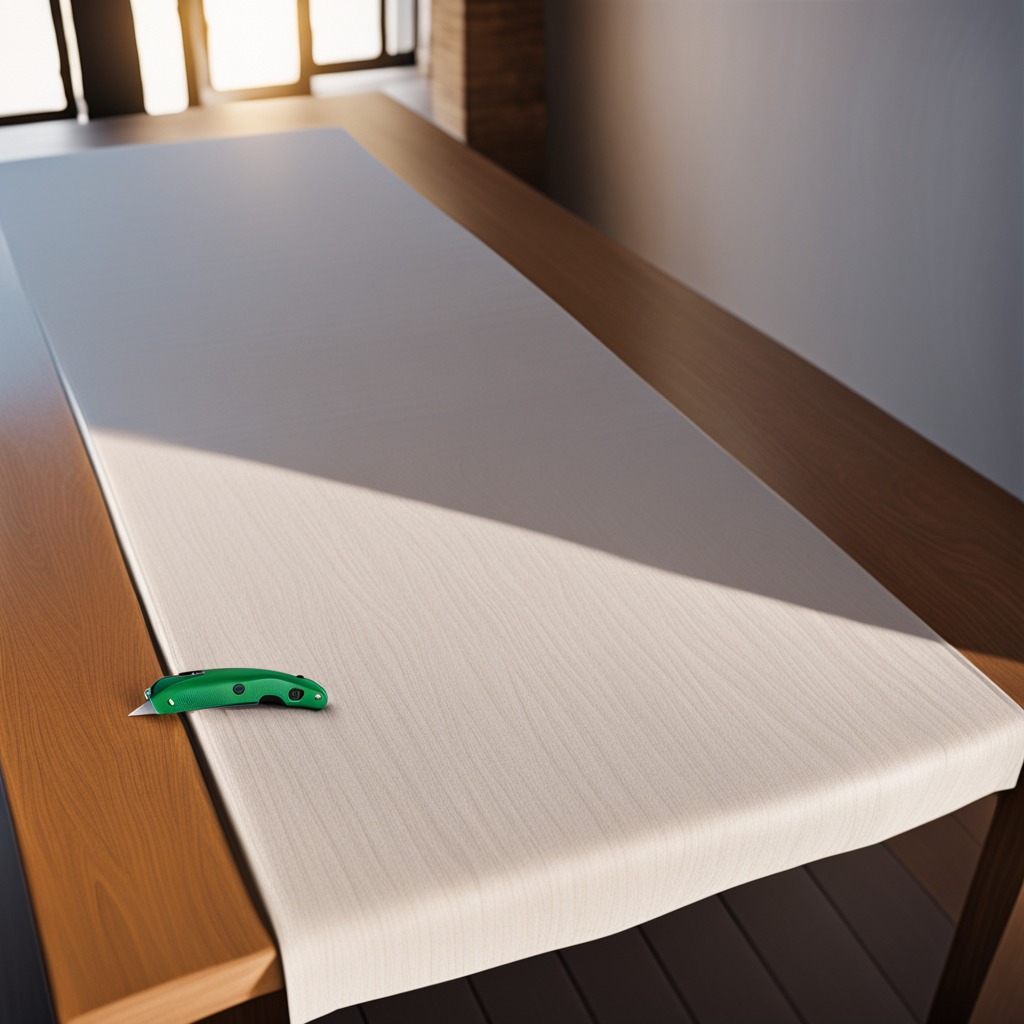
A utility knife lying on the wooden table in an outdoor workshop during daytime bright natural light soft shadows worn but beneath the cloth